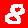
Digit: 8